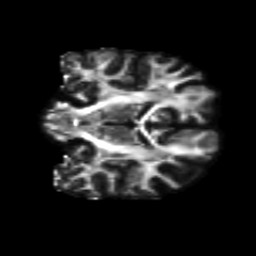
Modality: FA
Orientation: coronal
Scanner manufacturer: siemens
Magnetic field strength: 3 T
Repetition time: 4.16 s
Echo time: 0.0806 s